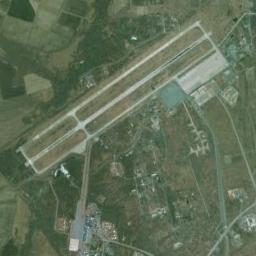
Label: airport